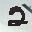
Label: 2